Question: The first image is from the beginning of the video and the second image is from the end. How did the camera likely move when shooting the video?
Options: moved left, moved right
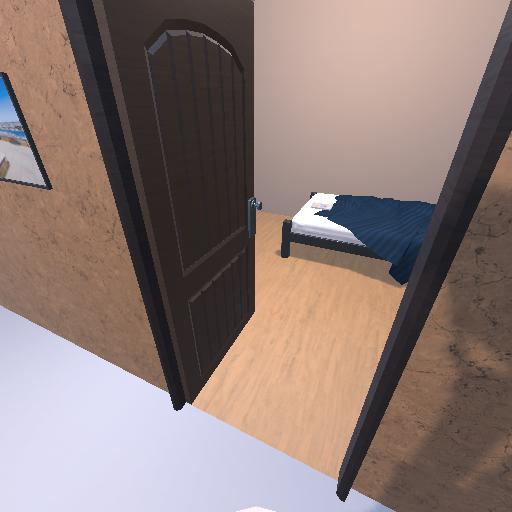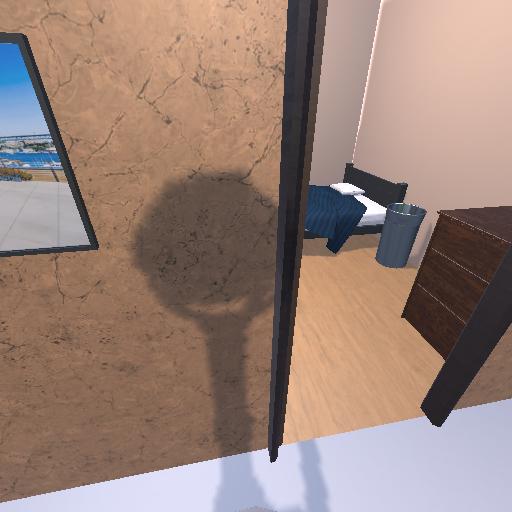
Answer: moved left